Field crop: tomato
Growth stage: 1
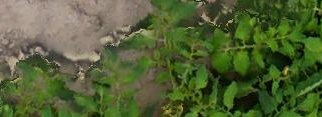
Species: tomato